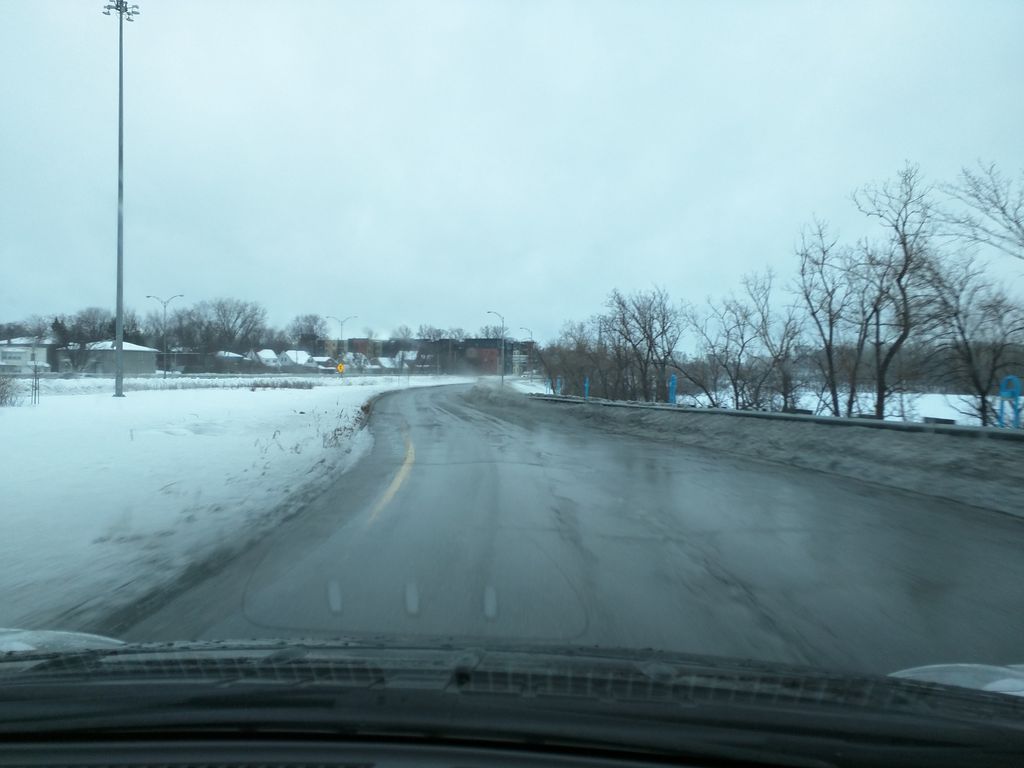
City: montreal